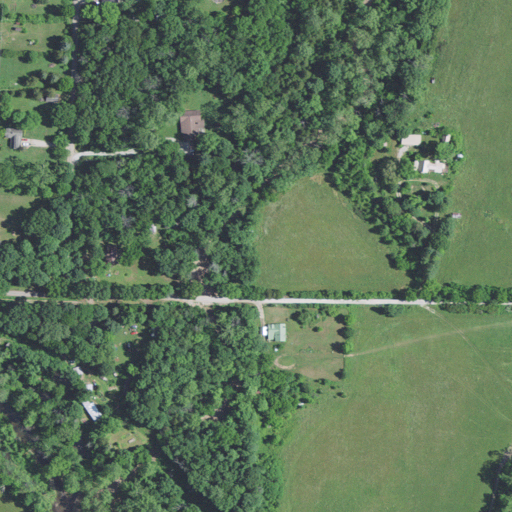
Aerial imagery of valley in Missouri named Ironton Hollow containing deciduous forest, pasture, open development, and woody wetlands